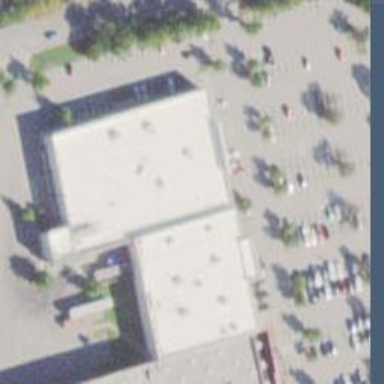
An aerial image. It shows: Building.